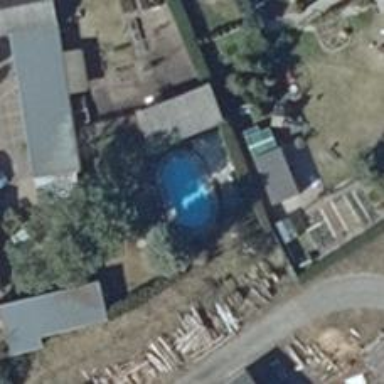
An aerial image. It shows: Swimming pool located in leisure land.